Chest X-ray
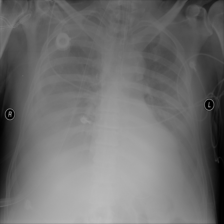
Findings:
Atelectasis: negative
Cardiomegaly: negative
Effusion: negative
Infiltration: negative
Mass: negative
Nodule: negative
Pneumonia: negative
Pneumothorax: negative
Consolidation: negative
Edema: negative
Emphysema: negative
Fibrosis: negative
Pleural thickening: negative
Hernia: negative